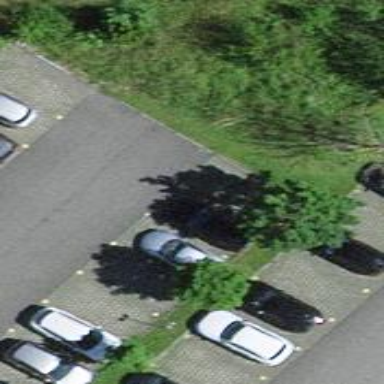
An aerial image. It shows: Parking aisle designated as service road.